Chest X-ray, AP view. Patient: 45 years old, sex M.
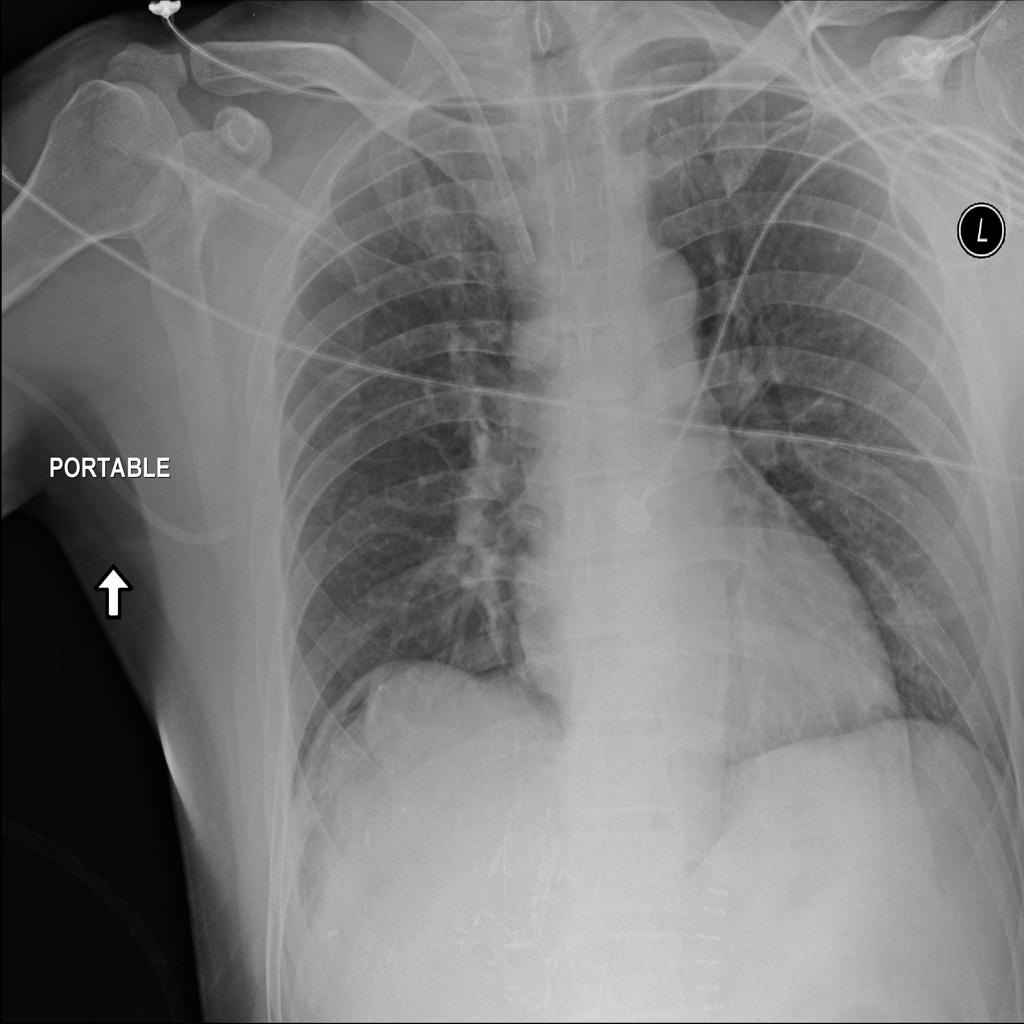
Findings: No Finding